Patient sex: F
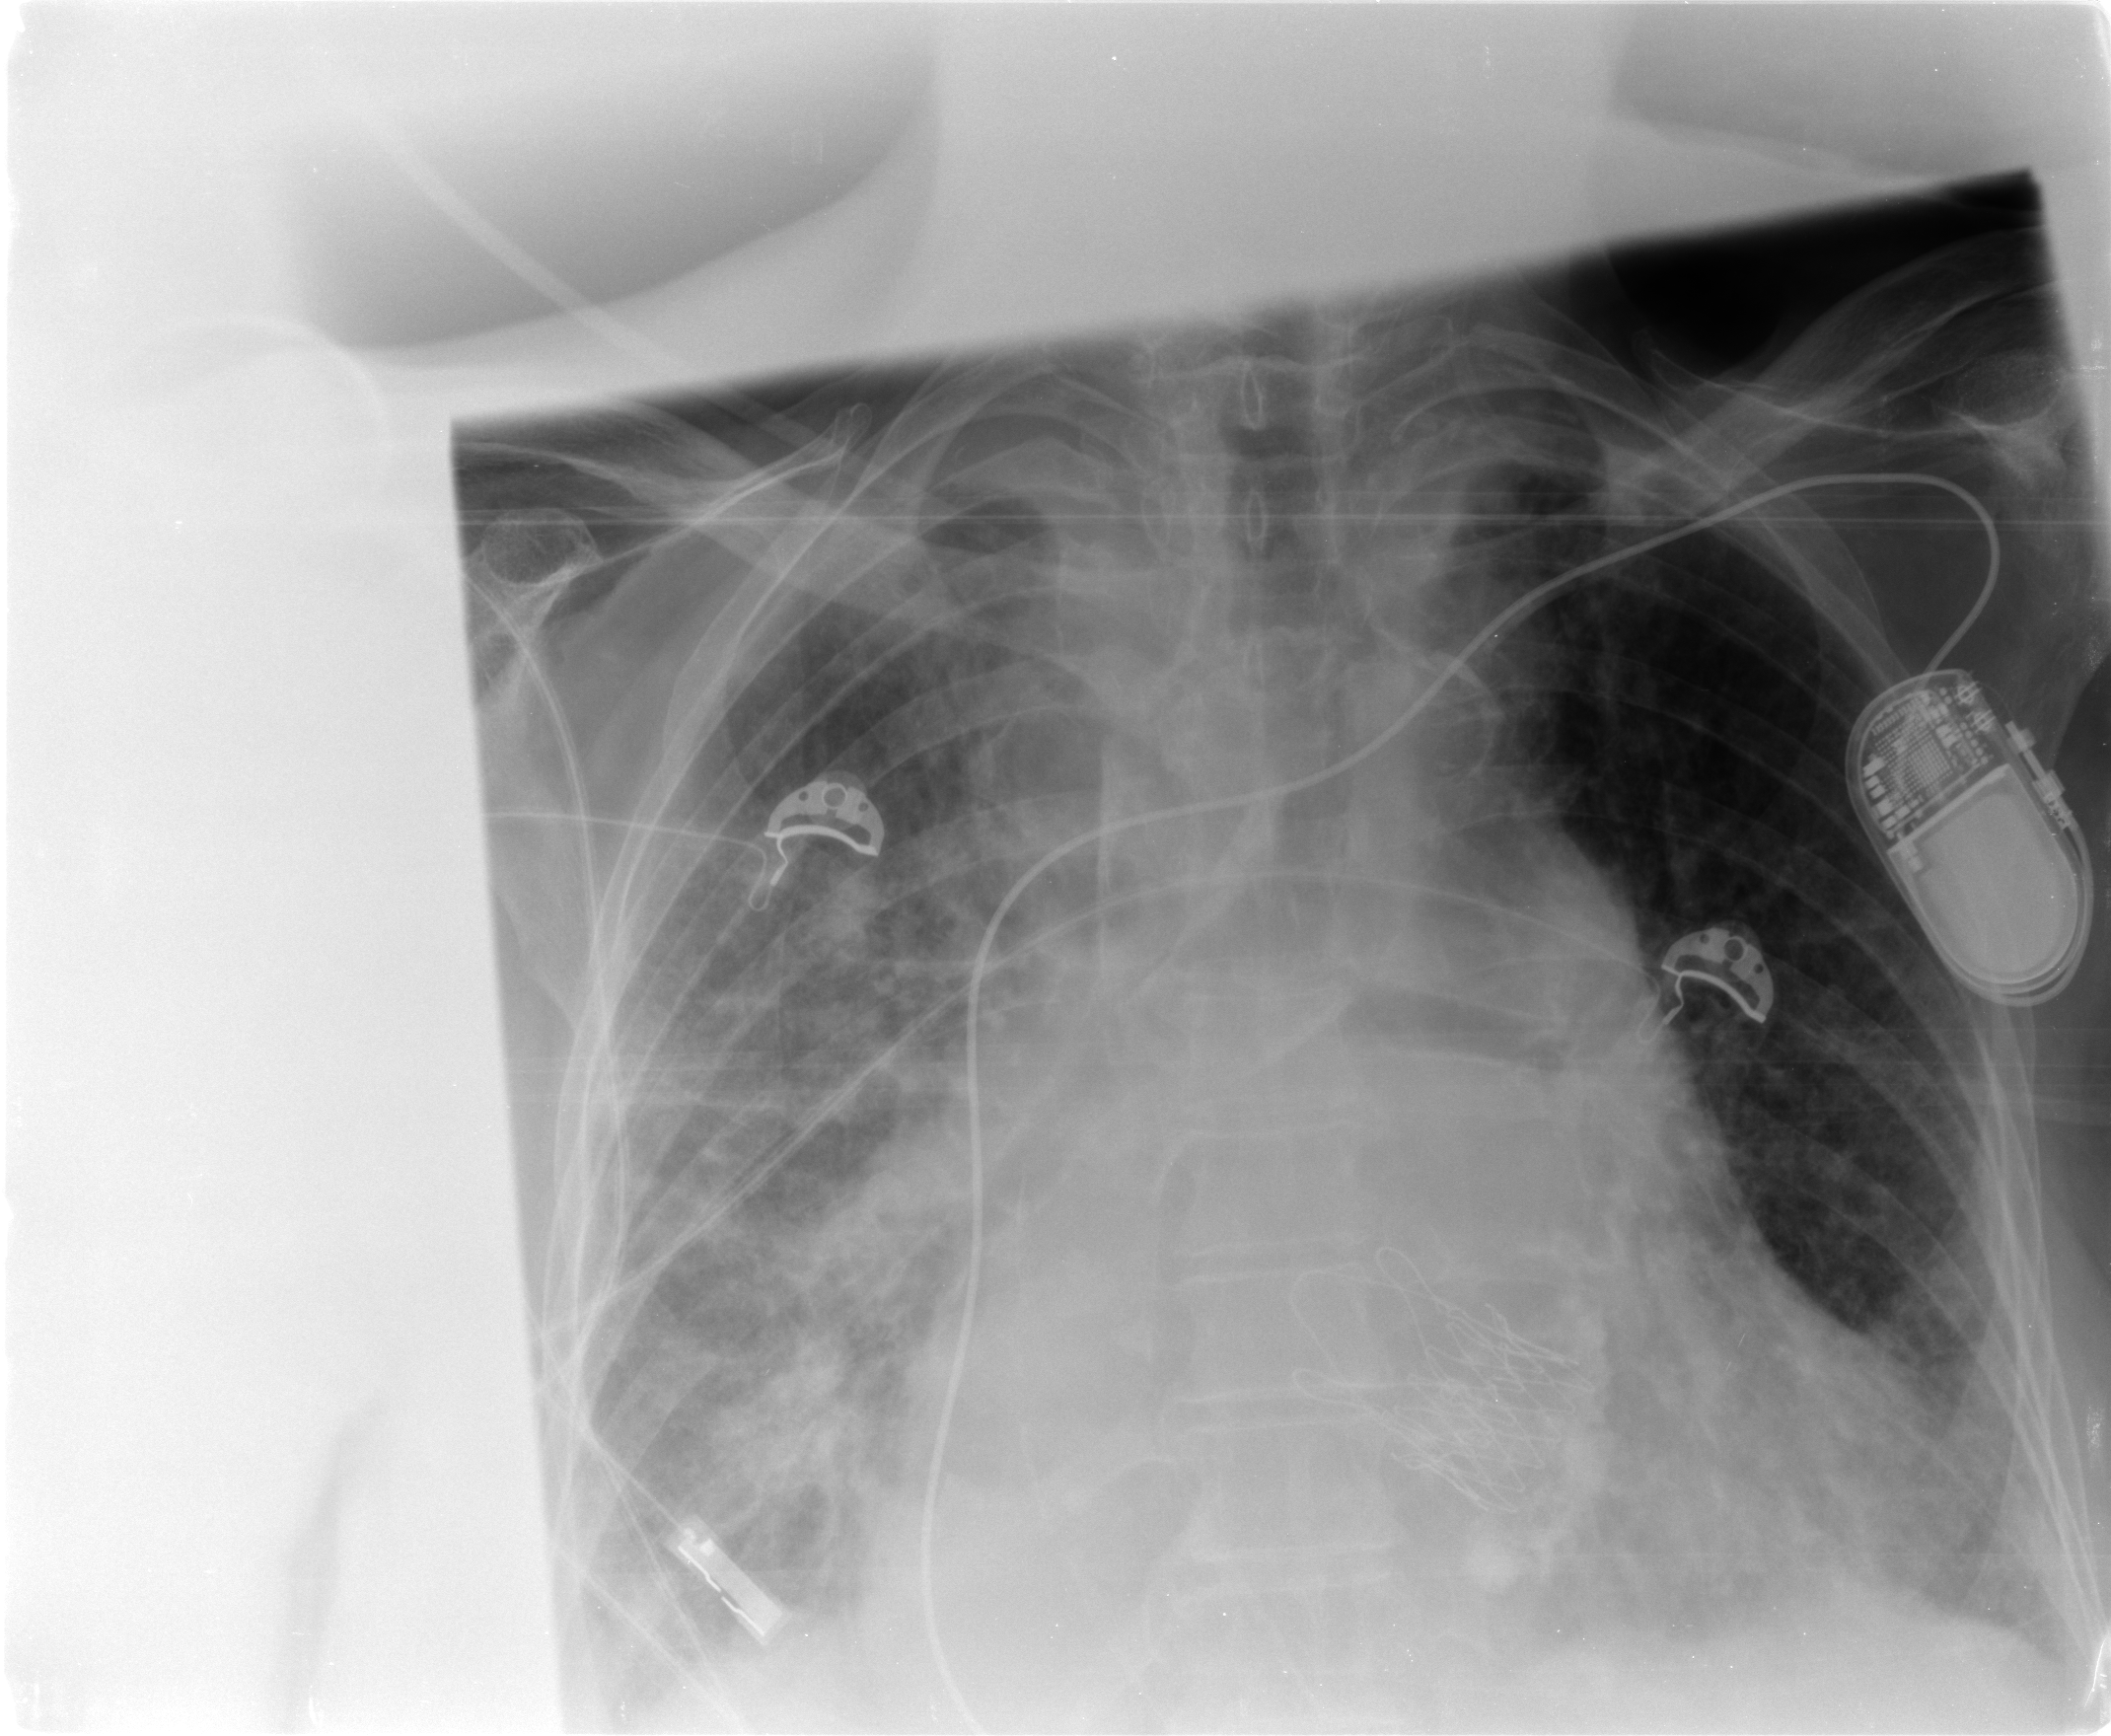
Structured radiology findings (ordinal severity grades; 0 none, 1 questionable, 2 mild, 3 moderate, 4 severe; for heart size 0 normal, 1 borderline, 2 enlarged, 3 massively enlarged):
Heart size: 2
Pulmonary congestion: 2
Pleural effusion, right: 2
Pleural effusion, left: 0
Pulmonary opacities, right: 3
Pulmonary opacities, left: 0
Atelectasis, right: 3
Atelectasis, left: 0